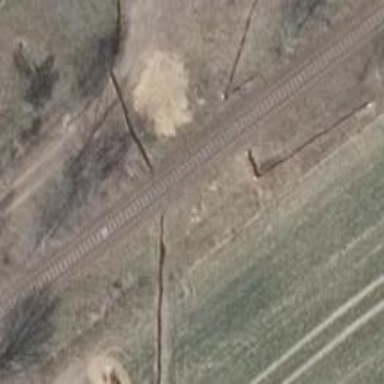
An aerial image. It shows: Level crossing along the railway.